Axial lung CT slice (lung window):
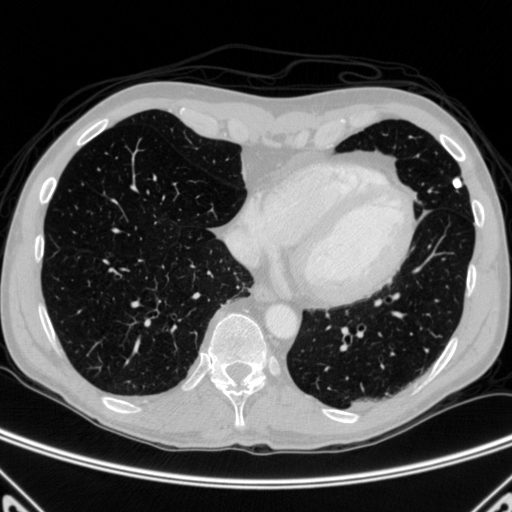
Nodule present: yes
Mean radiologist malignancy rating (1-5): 1